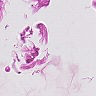
Metastatic tissue present: no